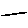
Label: line